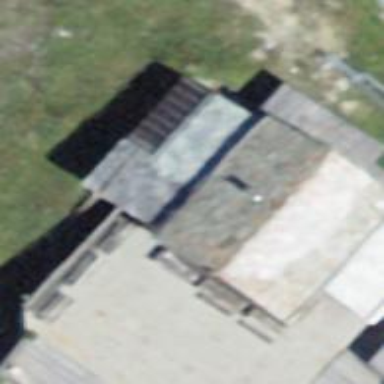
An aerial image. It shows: Restaurant in building.